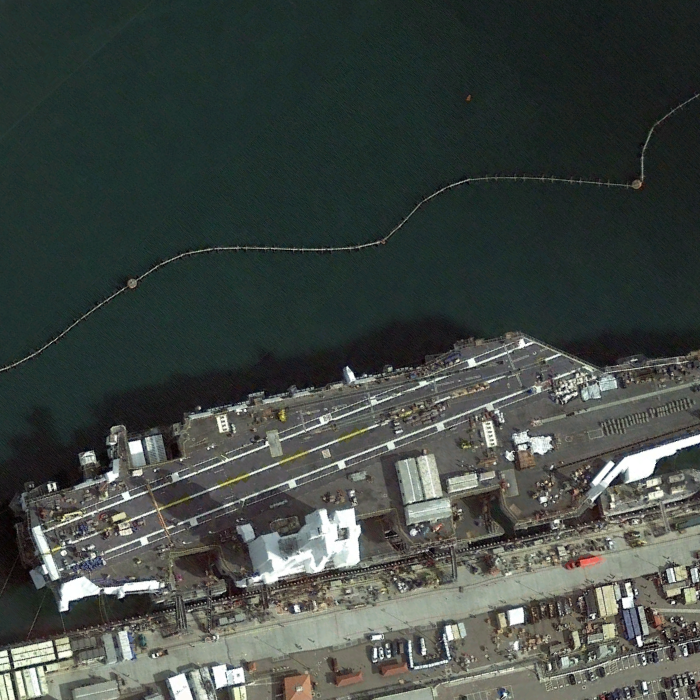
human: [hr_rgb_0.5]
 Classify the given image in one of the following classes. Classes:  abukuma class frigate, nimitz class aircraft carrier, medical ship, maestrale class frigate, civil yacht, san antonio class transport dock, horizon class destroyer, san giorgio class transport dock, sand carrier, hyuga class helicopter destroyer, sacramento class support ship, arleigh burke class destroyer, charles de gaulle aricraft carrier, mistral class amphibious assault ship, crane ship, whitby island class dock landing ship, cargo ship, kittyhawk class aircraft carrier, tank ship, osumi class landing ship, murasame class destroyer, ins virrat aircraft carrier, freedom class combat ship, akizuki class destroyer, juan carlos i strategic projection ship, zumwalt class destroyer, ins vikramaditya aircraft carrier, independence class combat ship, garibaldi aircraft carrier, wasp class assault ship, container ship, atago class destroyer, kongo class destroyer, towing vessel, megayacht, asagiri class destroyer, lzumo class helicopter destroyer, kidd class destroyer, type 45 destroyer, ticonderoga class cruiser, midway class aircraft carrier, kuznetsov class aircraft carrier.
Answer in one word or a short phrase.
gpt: Nimitz class aircraft carrier